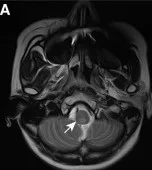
Magnetic Resonance Imaging Findings. At first onset, MRI demonstrated patchy lesions in the medulla oblongata, and ,dorsal pons.
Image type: radiology (mri)